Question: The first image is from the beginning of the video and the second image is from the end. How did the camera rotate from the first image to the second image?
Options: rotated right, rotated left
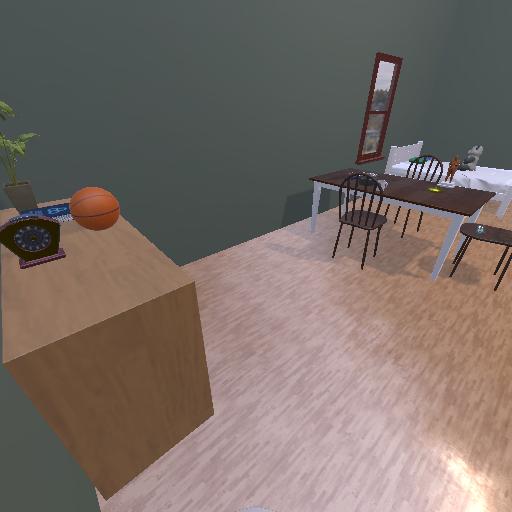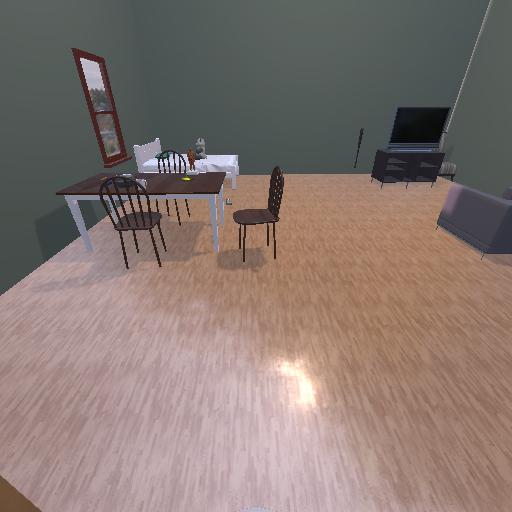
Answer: rotated right